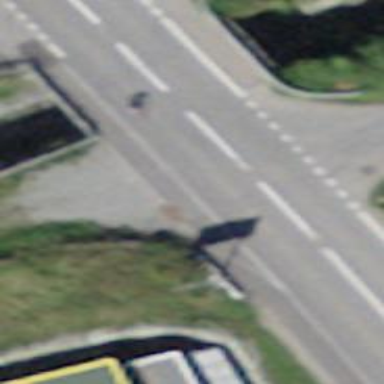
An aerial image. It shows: Primary highway bridge with asphalt surface.